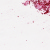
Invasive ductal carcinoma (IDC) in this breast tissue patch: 0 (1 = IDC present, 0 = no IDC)